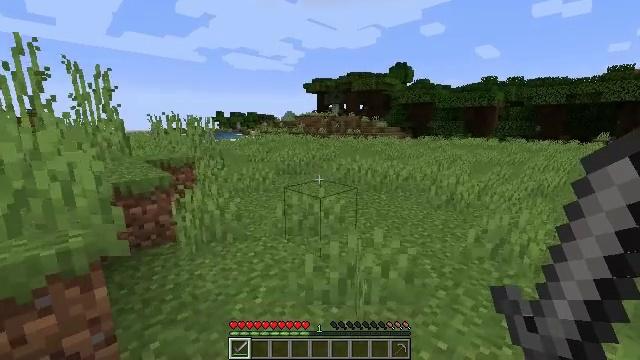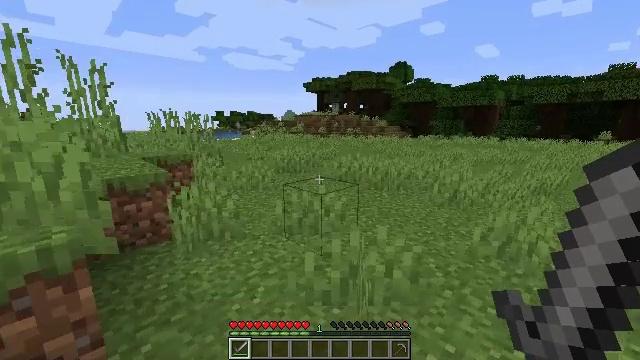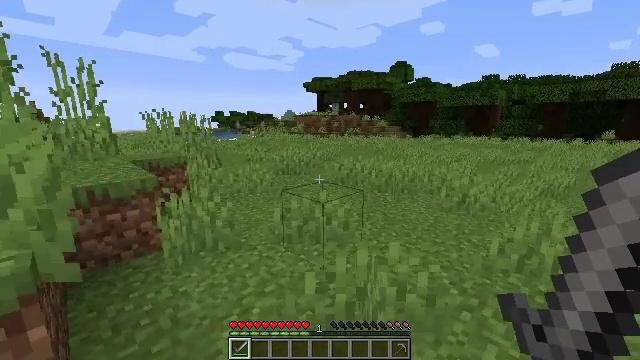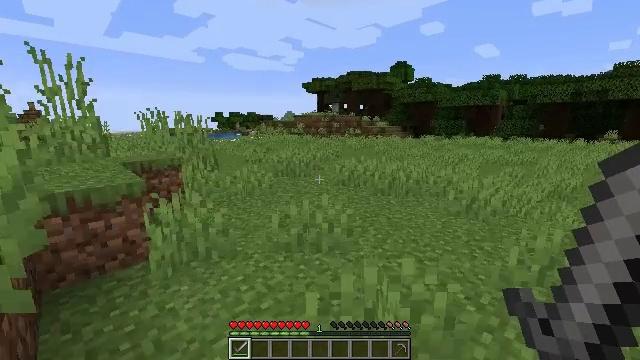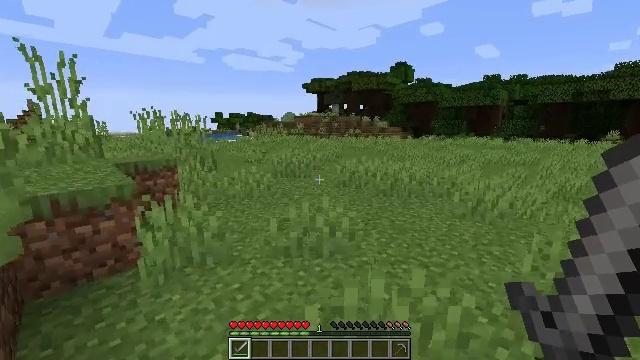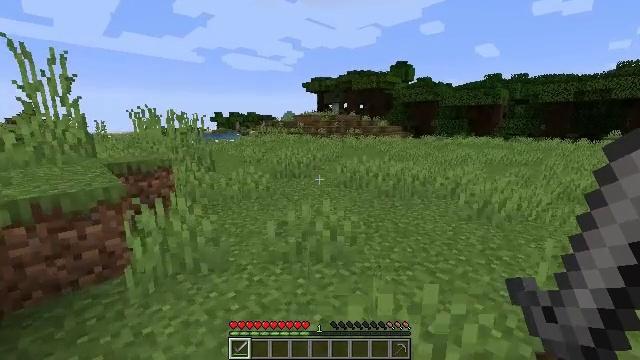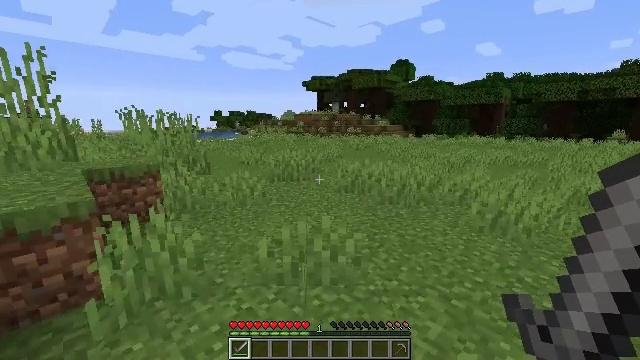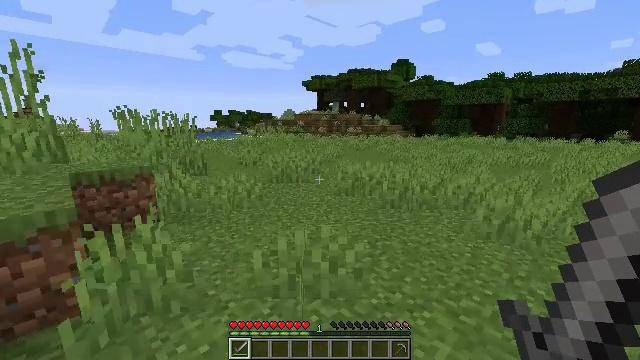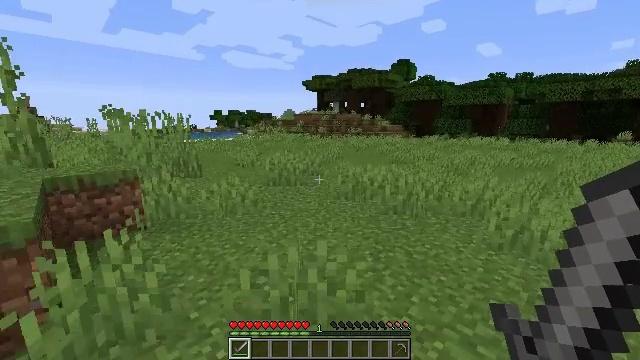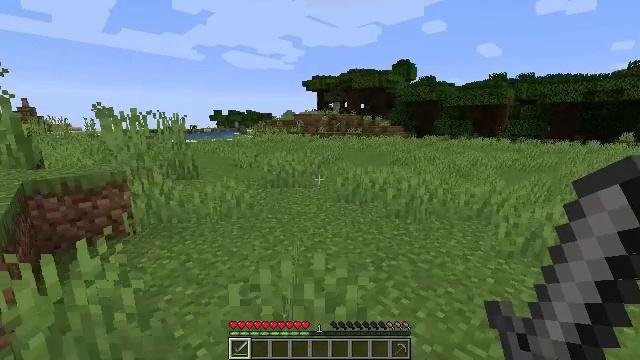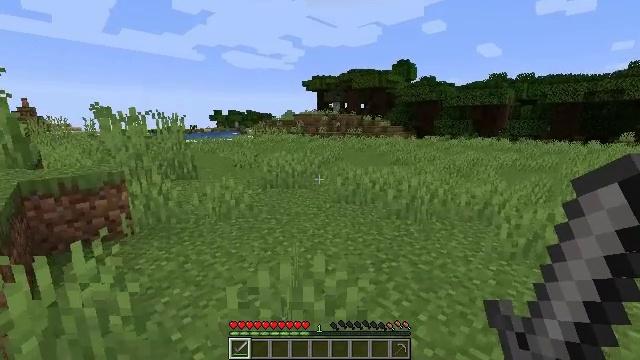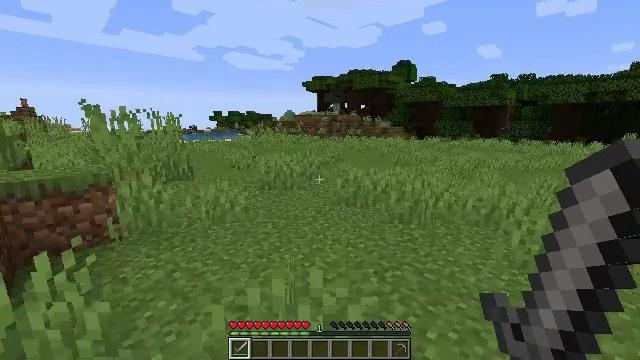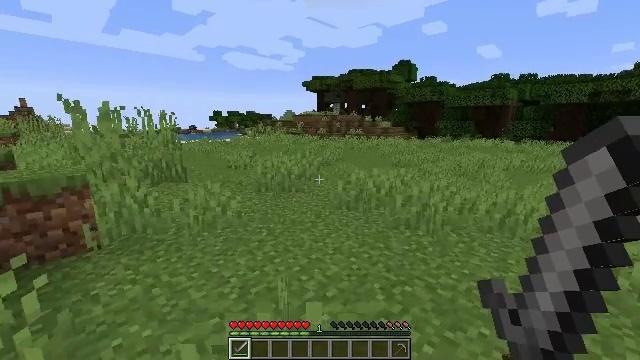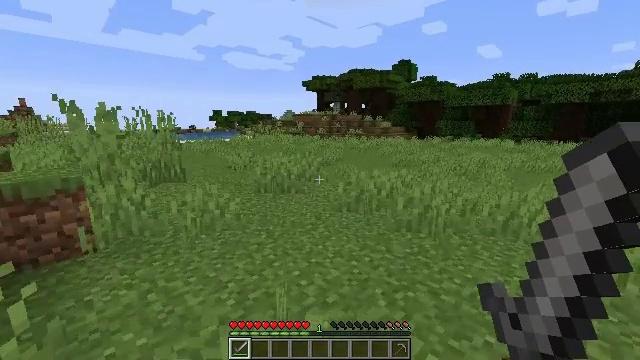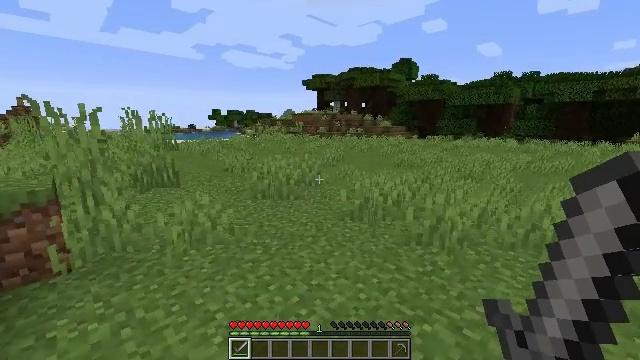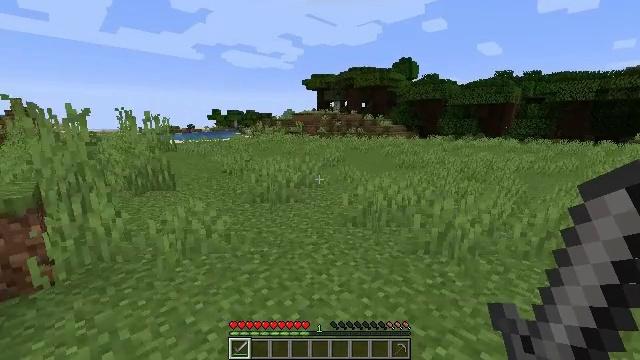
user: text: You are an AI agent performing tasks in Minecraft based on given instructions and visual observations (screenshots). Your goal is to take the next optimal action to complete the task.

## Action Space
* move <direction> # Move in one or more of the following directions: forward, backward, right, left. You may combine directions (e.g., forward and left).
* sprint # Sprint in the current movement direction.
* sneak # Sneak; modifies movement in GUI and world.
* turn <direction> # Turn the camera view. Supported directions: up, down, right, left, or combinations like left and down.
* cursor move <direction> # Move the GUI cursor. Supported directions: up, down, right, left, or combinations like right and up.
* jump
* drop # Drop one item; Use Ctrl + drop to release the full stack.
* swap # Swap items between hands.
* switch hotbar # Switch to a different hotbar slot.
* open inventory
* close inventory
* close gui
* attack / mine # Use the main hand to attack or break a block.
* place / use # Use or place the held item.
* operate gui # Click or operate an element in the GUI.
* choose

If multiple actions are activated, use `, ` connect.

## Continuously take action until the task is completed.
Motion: motion action
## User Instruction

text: Turn raw cod into cooked cod in the furnace.
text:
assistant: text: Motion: move forward
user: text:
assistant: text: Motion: move forward
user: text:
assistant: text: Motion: move forward
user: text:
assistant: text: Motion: move forward
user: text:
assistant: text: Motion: move forward
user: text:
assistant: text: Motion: move forward
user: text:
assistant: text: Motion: move forward
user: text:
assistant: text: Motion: move forward
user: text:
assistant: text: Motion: move forward
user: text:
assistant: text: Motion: move forward
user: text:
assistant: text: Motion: move forward
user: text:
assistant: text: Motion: move forward
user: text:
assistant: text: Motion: move forward
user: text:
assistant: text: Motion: move forward
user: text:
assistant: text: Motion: move forward
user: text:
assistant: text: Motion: move forward
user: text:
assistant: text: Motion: move forward
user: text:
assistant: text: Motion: move forward
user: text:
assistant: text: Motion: move forward
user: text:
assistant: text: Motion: move forward
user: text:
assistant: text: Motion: move forward
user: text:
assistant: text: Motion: move forward, turn left
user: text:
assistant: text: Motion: move forward, turn left
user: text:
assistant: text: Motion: move forward
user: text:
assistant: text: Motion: move forward
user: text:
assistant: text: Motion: move forward
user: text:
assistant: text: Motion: move forward
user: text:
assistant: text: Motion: move forward
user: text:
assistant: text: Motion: move forward
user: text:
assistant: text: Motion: move forward